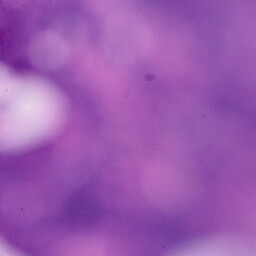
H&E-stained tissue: Breast